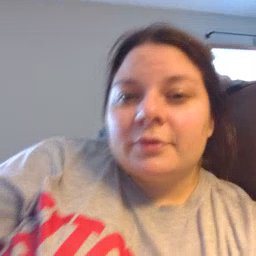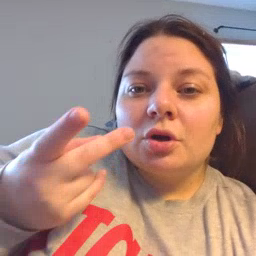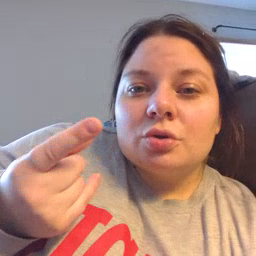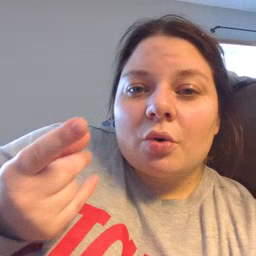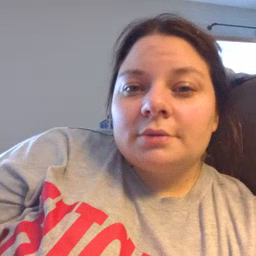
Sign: dog